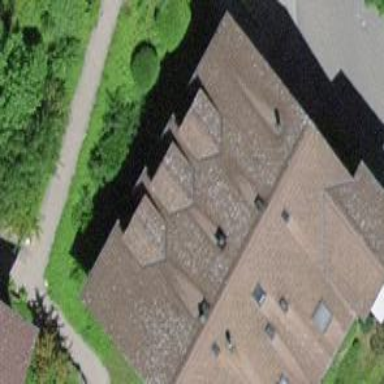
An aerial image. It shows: Residential building.